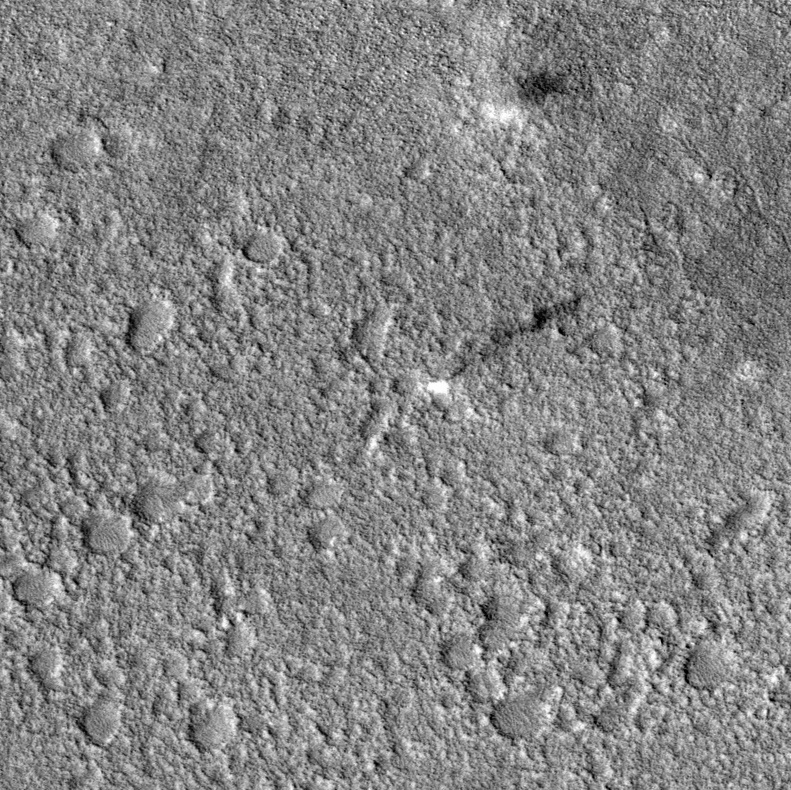
Label: dustdevil, dustdevil